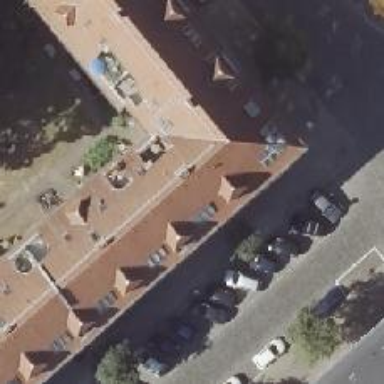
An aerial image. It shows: View of roof edge.